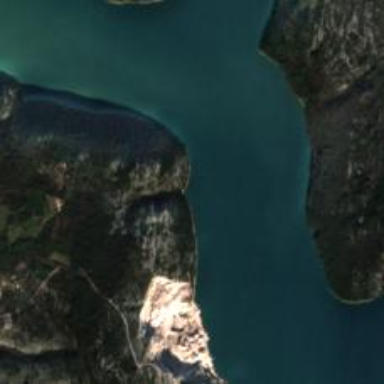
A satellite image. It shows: Beautiful bay with natural surroundings.